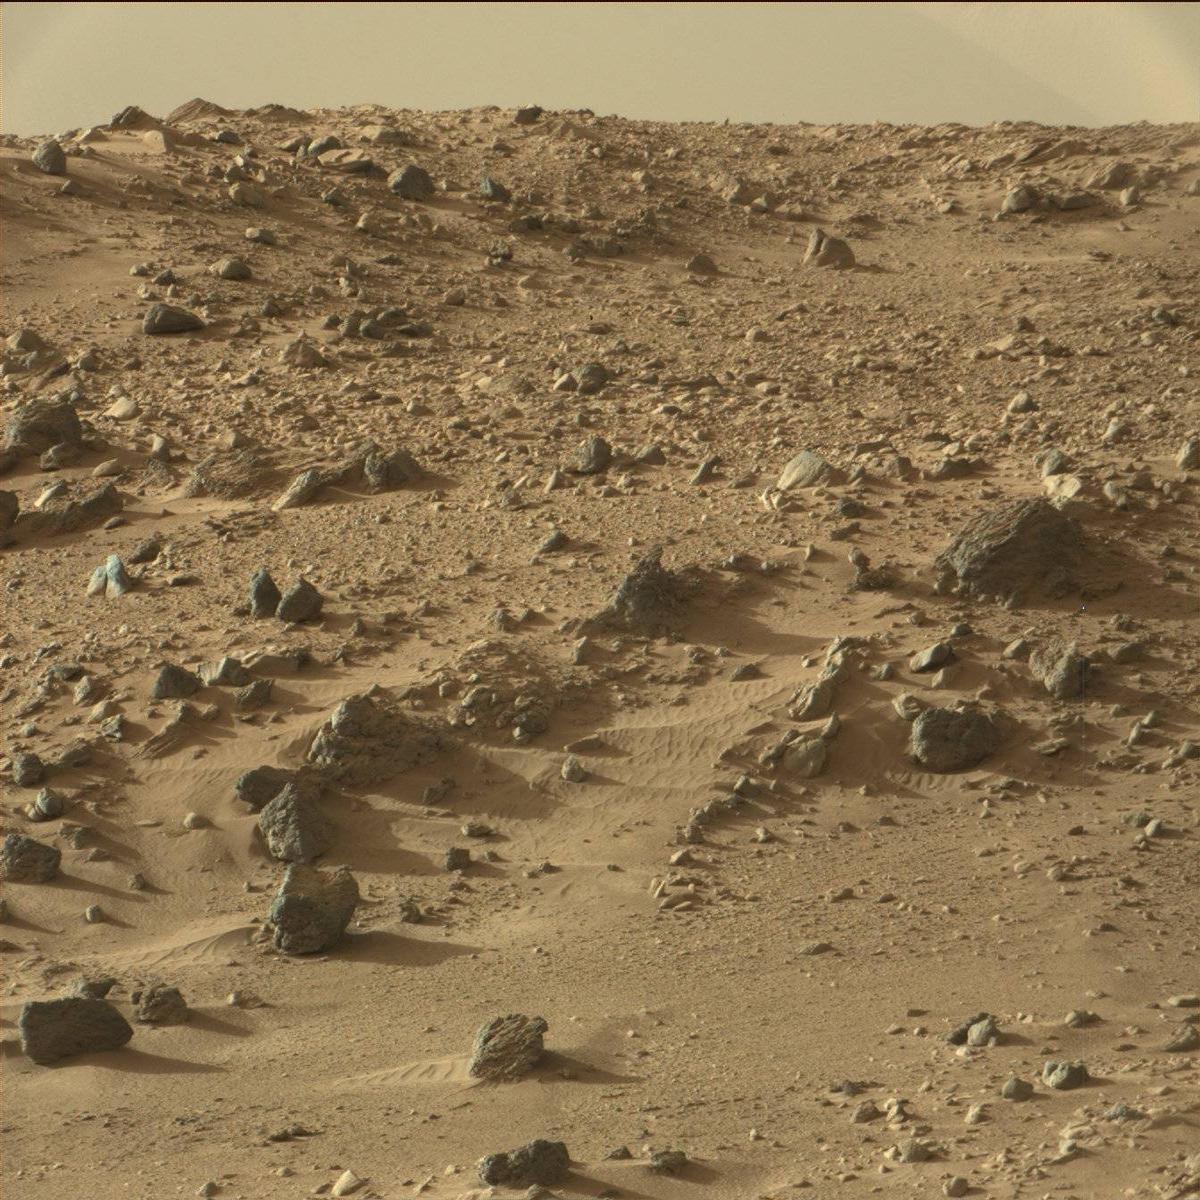
Terrain classes present: Bedrock, Ridge, Sand / Soil